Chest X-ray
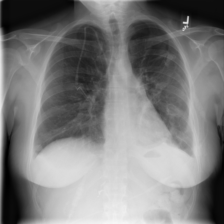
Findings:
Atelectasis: negative
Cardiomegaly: negative
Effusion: negative
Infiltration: negative
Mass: negative
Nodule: positive
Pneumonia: negative
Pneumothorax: positive
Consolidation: negative
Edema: negative
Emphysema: positive
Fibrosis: negative
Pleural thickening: negative
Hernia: negative